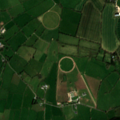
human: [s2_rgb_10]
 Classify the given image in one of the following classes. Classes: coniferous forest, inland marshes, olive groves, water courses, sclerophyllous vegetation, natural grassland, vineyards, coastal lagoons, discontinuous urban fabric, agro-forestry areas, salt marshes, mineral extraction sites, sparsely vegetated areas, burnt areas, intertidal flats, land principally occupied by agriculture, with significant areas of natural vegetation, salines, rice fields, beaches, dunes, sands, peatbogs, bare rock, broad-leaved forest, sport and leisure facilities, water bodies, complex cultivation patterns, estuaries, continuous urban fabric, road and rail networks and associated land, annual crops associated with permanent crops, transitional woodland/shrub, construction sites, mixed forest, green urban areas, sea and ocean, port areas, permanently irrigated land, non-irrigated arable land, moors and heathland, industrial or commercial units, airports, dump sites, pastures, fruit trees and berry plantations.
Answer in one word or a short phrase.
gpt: non-irrigated arable land, pastures, coniferous forest